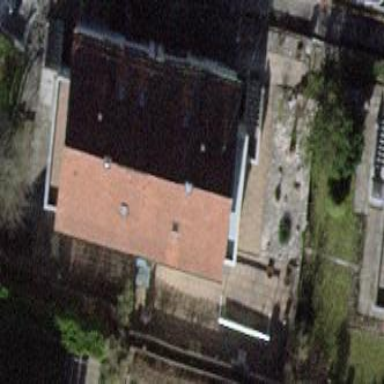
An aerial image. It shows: Semidetached house.